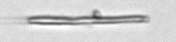
Label: fiber